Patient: sex F, age 72
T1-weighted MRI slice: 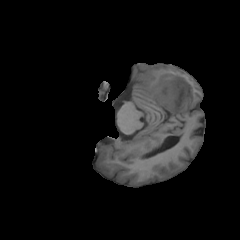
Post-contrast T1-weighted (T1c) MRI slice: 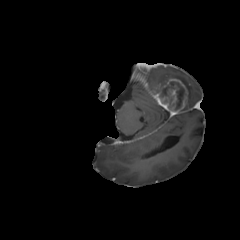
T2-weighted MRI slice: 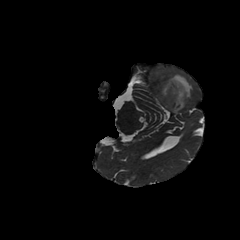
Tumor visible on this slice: yes
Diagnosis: Glioblastoma, IDH-wildtype
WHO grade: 4